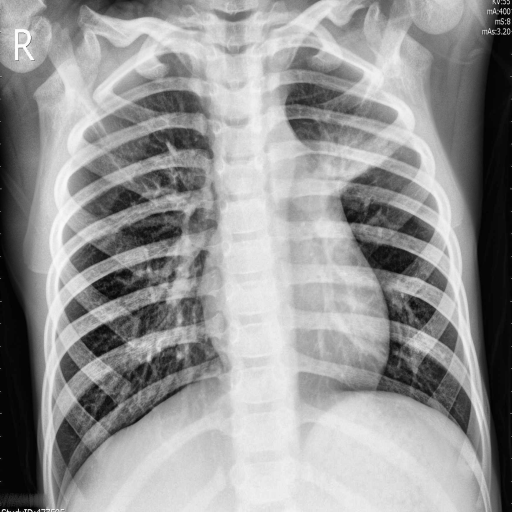
Finding: PNEUMONIA